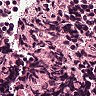
Metastatic tissue present: no